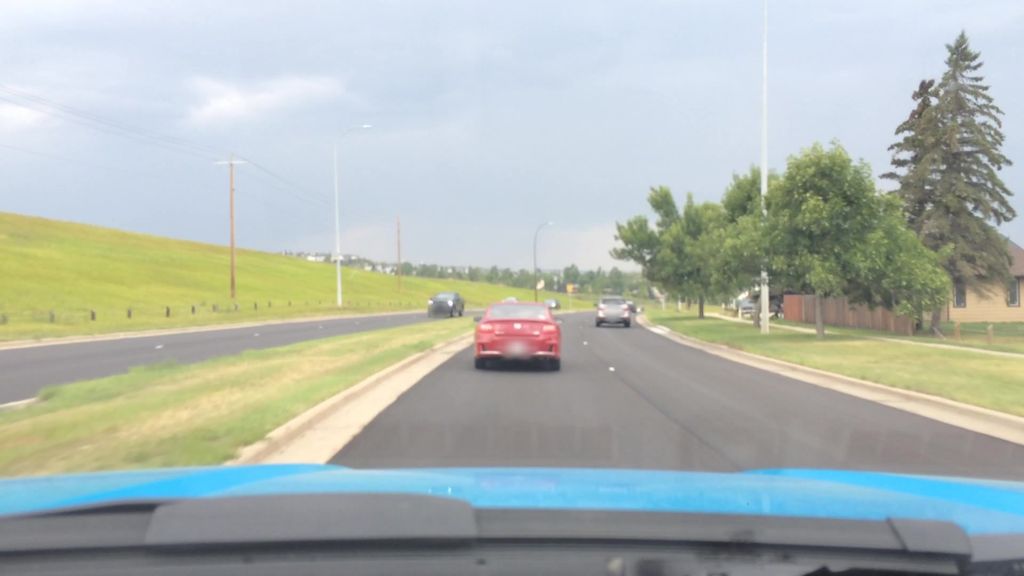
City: calgary